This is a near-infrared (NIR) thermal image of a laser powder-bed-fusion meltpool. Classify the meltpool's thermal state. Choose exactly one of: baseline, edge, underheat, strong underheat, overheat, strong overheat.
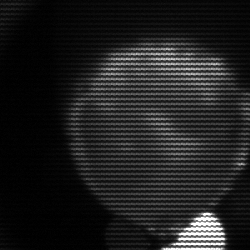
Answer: edge